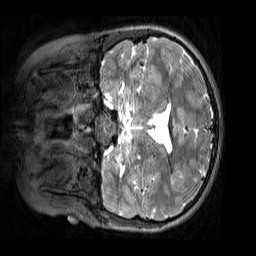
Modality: T2w
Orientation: coronal
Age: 9
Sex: male
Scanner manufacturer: siemens
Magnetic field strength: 3 T
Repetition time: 3.2 s
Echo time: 0.408 s